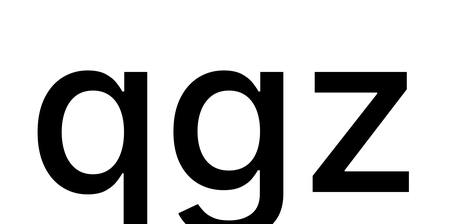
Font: Inter_Medium